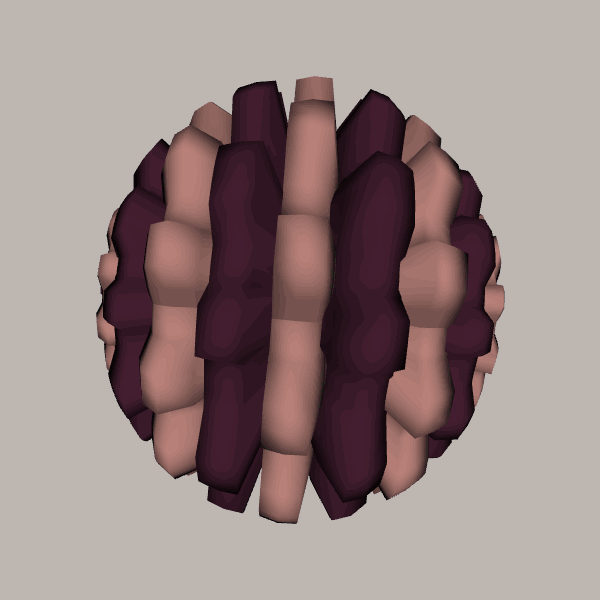
Background: light